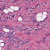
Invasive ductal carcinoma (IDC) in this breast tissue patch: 1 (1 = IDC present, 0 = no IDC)